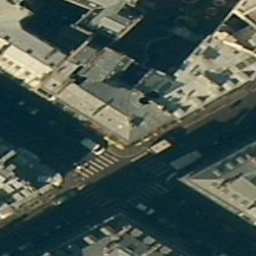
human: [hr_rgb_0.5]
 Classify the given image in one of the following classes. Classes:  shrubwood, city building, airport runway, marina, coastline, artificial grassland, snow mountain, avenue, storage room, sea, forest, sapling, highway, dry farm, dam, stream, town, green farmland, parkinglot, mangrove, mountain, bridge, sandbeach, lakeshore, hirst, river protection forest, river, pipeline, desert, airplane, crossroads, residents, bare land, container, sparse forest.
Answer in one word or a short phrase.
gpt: city building